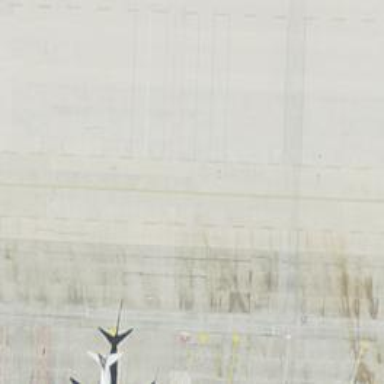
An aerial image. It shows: Image of taxiway at airport.